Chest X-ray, AP view. Patient: 59 years old, sex M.
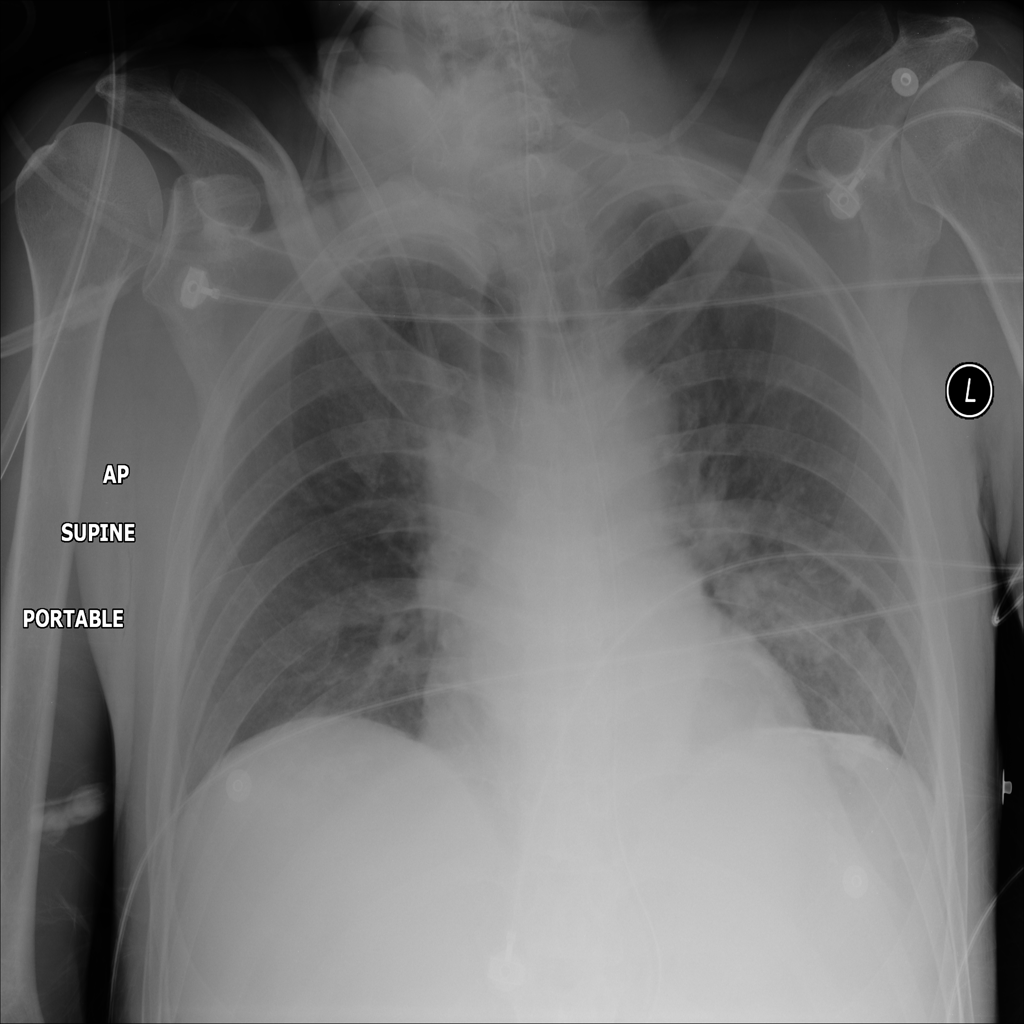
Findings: Edema